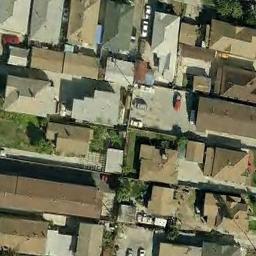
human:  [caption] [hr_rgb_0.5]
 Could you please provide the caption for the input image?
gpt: The dense residential is next to the road with some cars .

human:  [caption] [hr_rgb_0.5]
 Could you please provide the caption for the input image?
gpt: A dense residential area has lots of houses arranged neatly .

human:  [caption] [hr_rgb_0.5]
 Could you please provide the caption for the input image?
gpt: The road beside the residential area is very narrow .

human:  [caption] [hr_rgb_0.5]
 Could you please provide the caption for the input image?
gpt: There are many roads in densely populated areas and densely arranged houses and trees of different sizes and shapes .

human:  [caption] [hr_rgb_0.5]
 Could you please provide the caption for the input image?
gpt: There are brown buildings on a dense residential area .